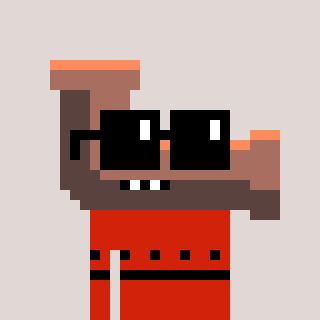
a pixel art character with square black sunglasses, a pipe-shaped head and a red-colored body on a warm background